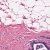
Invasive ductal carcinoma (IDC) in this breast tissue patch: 0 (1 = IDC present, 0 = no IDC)